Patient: sex F, age 70
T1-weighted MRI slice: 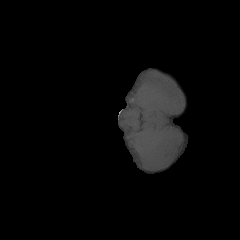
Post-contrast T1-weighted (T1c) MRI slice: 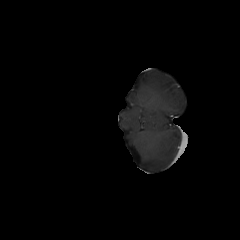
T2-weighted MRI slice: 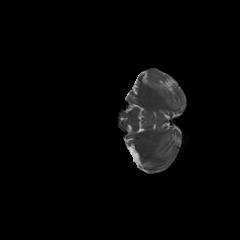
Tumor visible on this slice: no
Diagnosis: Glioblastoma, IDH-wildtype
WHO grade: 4